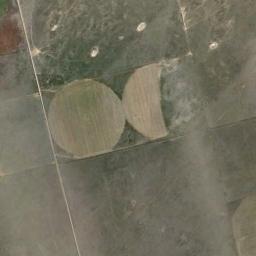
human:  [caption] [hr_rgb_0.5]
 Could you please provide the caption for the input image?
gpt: A circular farmland and a fan-shaped farmland are on the wasteland .

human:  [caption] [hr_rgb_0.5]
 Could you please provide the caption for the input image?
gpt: A tan half park and a tan circular farmland .

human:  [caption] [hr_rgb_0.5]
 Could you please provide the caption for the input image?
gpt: There is no circular field in the lower right corner .

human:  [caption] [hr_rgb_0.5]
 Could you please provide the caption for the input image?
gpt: There are some bare circle farmland in the green land .

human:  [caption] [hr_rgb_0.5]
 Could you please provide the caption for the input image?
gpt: There are two circular farmlands with some rectangle farmlands around .